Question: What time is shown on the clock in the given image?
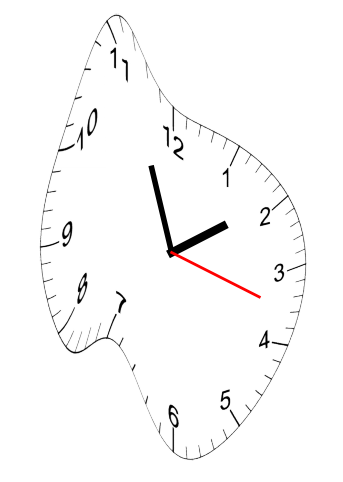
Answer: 01:56:18